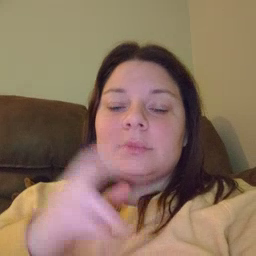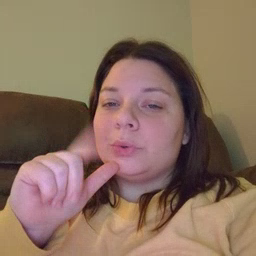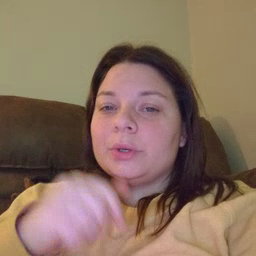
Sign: who